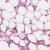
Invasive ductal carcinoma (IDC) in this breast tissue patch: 0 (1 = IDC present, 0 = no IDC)